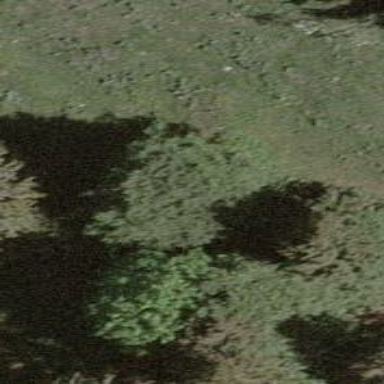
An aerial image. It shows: Single tag "natural: tree."